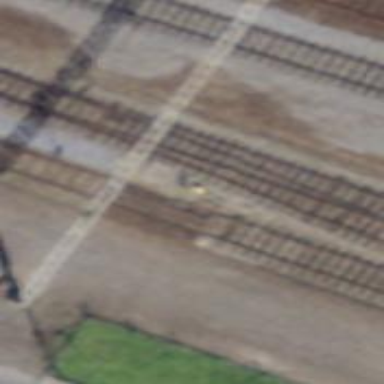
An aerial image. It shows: Single-track electrified railway service yard with contact line for trains.